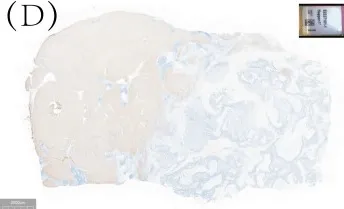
The gross examination of the surgical specimen, as well as histopathological analysis and immunohistochemical examination, the tumor in S5 comprises two distinct components: large-cell neuroendocrine carcinoma and hepatocellular carcinoma. Heppar-1 staining.
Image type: pathology (immunostaining)